Question: I have created android studio module that is supposed to be a android ui framework. Framework has few components like custom buttons, custom layouts etc. and if I include it into app i can see them in palette under "Project"

Next steps in development is to enable user to import framework using gradle and I managed to to that using jfrog but when you import into your project you are not able to see components in palette.
I tried importing just .jar and .aar files but nothing happened. And if you write xml manually components are shown in preview window normally
here is <URL>
P.S.: keep in mind that project is still in development so git documentations is not full!
Thanks in advance, Leo
EDIT:
If you open new project you can import framework using gradle.
Just add:
'''
maven {
url "https://cmykui.bintray.com/maven"
}
'''
to your root build.gradle file and
'''
implementation 'hr.foi.air2018.cmykui:cmykui:0.3.6'
'''
to your app build.gradle
if you want to try out a component you can add
'''
<hr.foi.air.cmykui.component.ButtonComponent
android:id="@+id/button"
android:layout_width="match_parent"
android:layout_height="50dp" />
'''
to see if framework is imported.
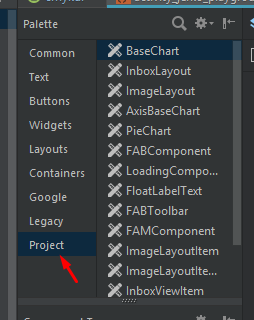
Answer: I think this is an Android Studio problem. It doesn't show View subclasses in imported modules to the Project tab of Design panel of XML.
Reason 1.
Android Studio doesn't show View subclasses in dependencies to the Project tab of Design panel.
For example, even if 'implementation 'com.android.support:percent:28.0.0'' exists in module(app) build.gradle, 'android.support.percent.PercentFrameLayout' doesn't show up in the Project tab of design panel. As auto-complete prompts it in Text tab of the xml, indexer can find them. So, Android Stuidio should check them if it is a public View class or not and add to Project tab, but it doesn't.
Reason 2.
I also tried with a quite simple module which contains a View subclass. It is shown in development stage (having source codes in that module), but if once built and imported as aar, it isn't.
I've tried with this.
'''
public class CustomView extends View
{
public CustomView(final Context context, @Nullable final AttributeSet attrs)
{
super(context, attrs);
}
}
'''
I also checked with 'cmykui' module in the question, but the result is same. If imported from Git with source code, it appears. If imported as aar , it doesn't.